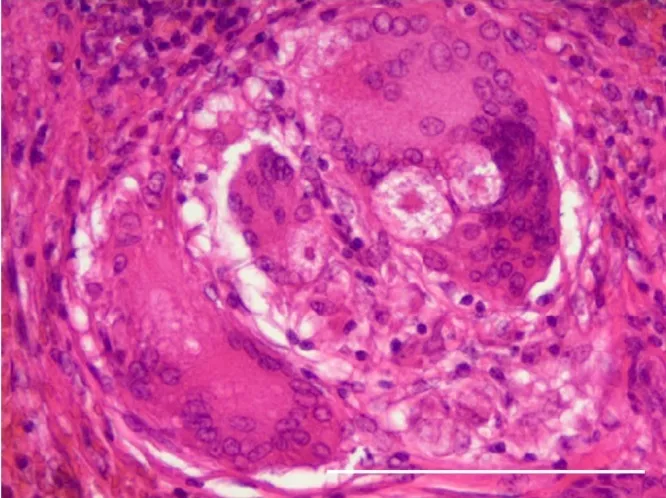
Histopathological examination showing noncaseating granulomas comprising multinucleated giant cells and asteroid inclusion bodies. Scale bar: 100 mum.
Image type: pathology (h&e)